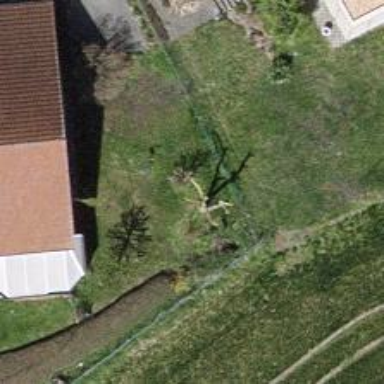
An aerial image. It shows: Single tag "natural: tree."